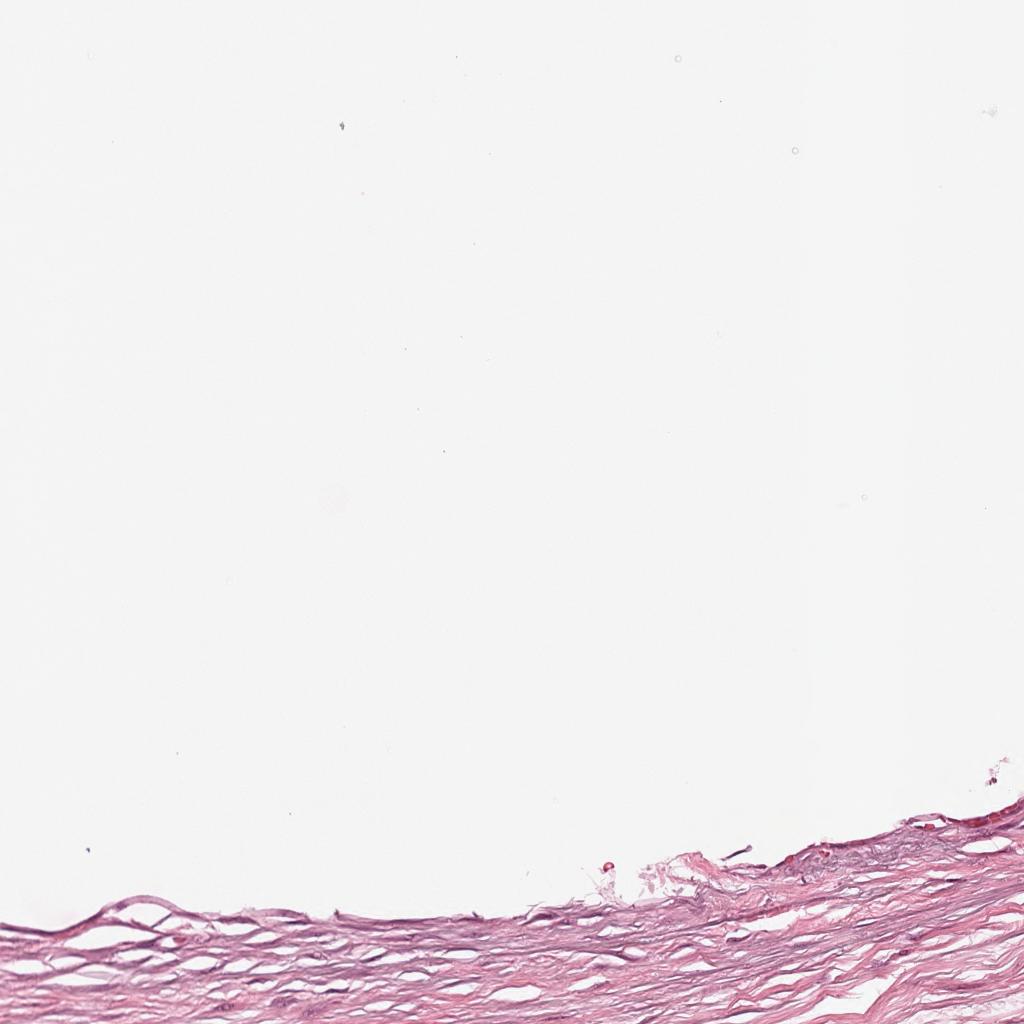
Label: Non-Tumor